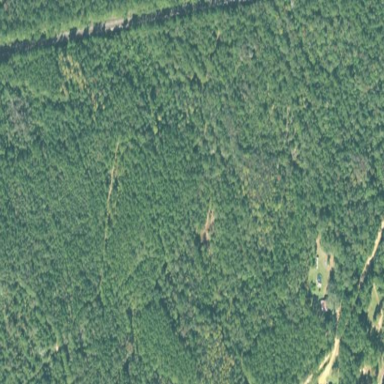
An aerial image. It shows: Mixed woodland with various types of leaves.